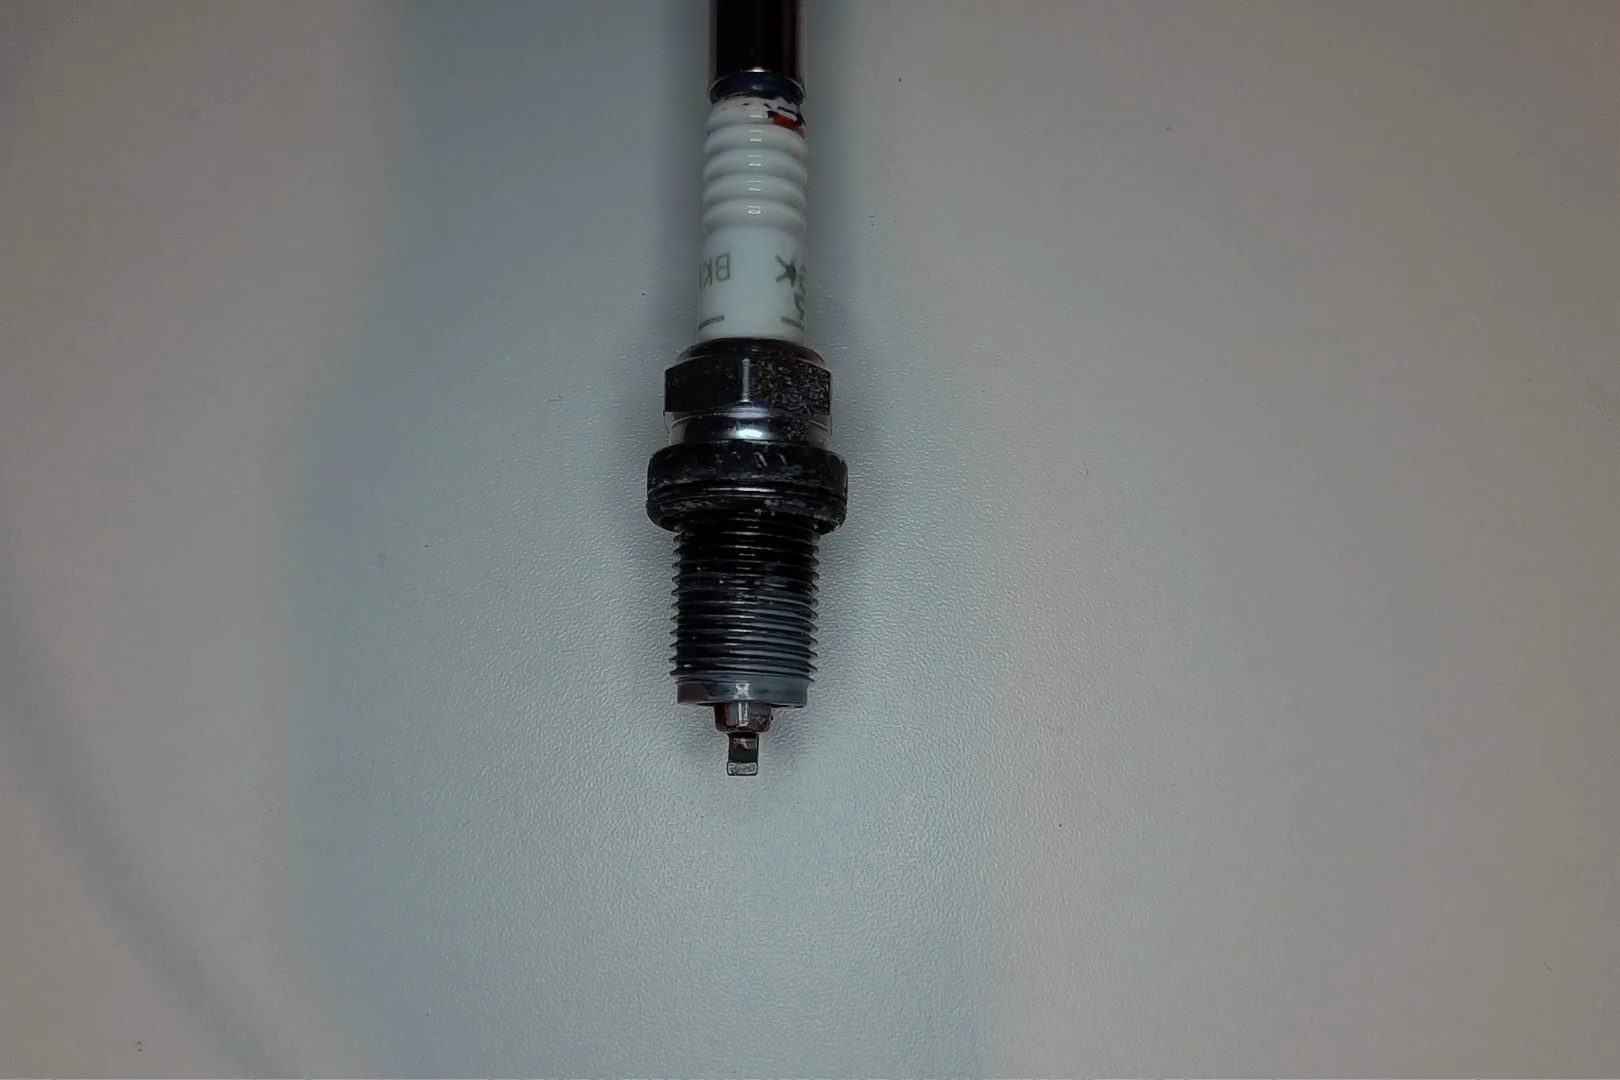
Label: anomaly